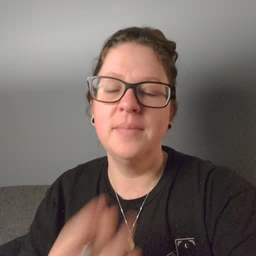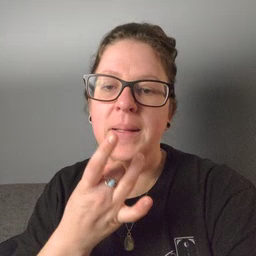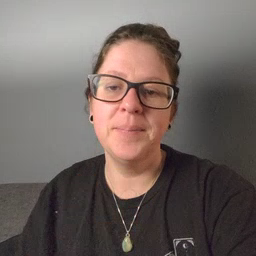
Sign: lamp